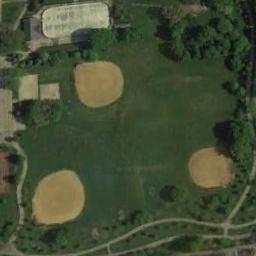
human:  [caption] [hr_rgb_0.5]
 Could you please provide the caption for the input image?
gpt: There are three baseball diamonds in the middle of grass surrounded by many trees .

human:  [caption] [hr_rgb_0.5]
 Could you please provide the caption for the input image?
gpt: There are three baseball diamonds in the grass surrounded by the forests .

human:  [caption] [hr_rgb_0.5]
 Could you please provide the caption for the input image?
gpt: Three baseball diamonds surrounded by some trees and some open areas beside .

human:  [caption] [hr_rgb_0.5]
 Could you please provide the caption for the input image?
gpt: The baseball field was surrounded by trees .

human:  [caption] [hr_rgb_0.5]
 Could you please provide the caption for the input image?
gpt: Many trees are beside the three baseball diamonds .